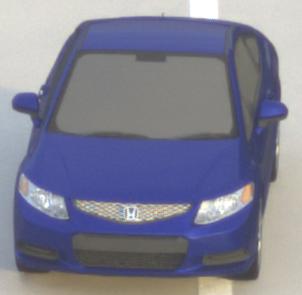
Make: Honda
Model: Civic Limousine 1.8
Detailed model: Civic (IX) Limousine
Model produced from: 2014/05
Model produced until: 2017/06
Doors: 4
Color: blue
Road condition: dry road
Daytime: sunrise or sunset
Contrast: low contrast